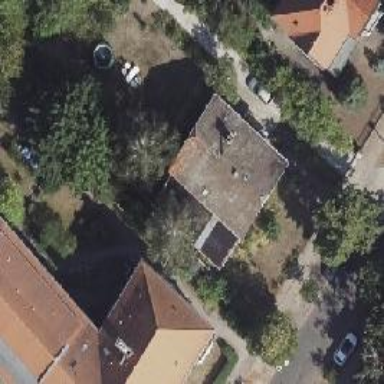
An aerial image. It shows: Detached building with half-hipped roof shape.